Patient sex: M
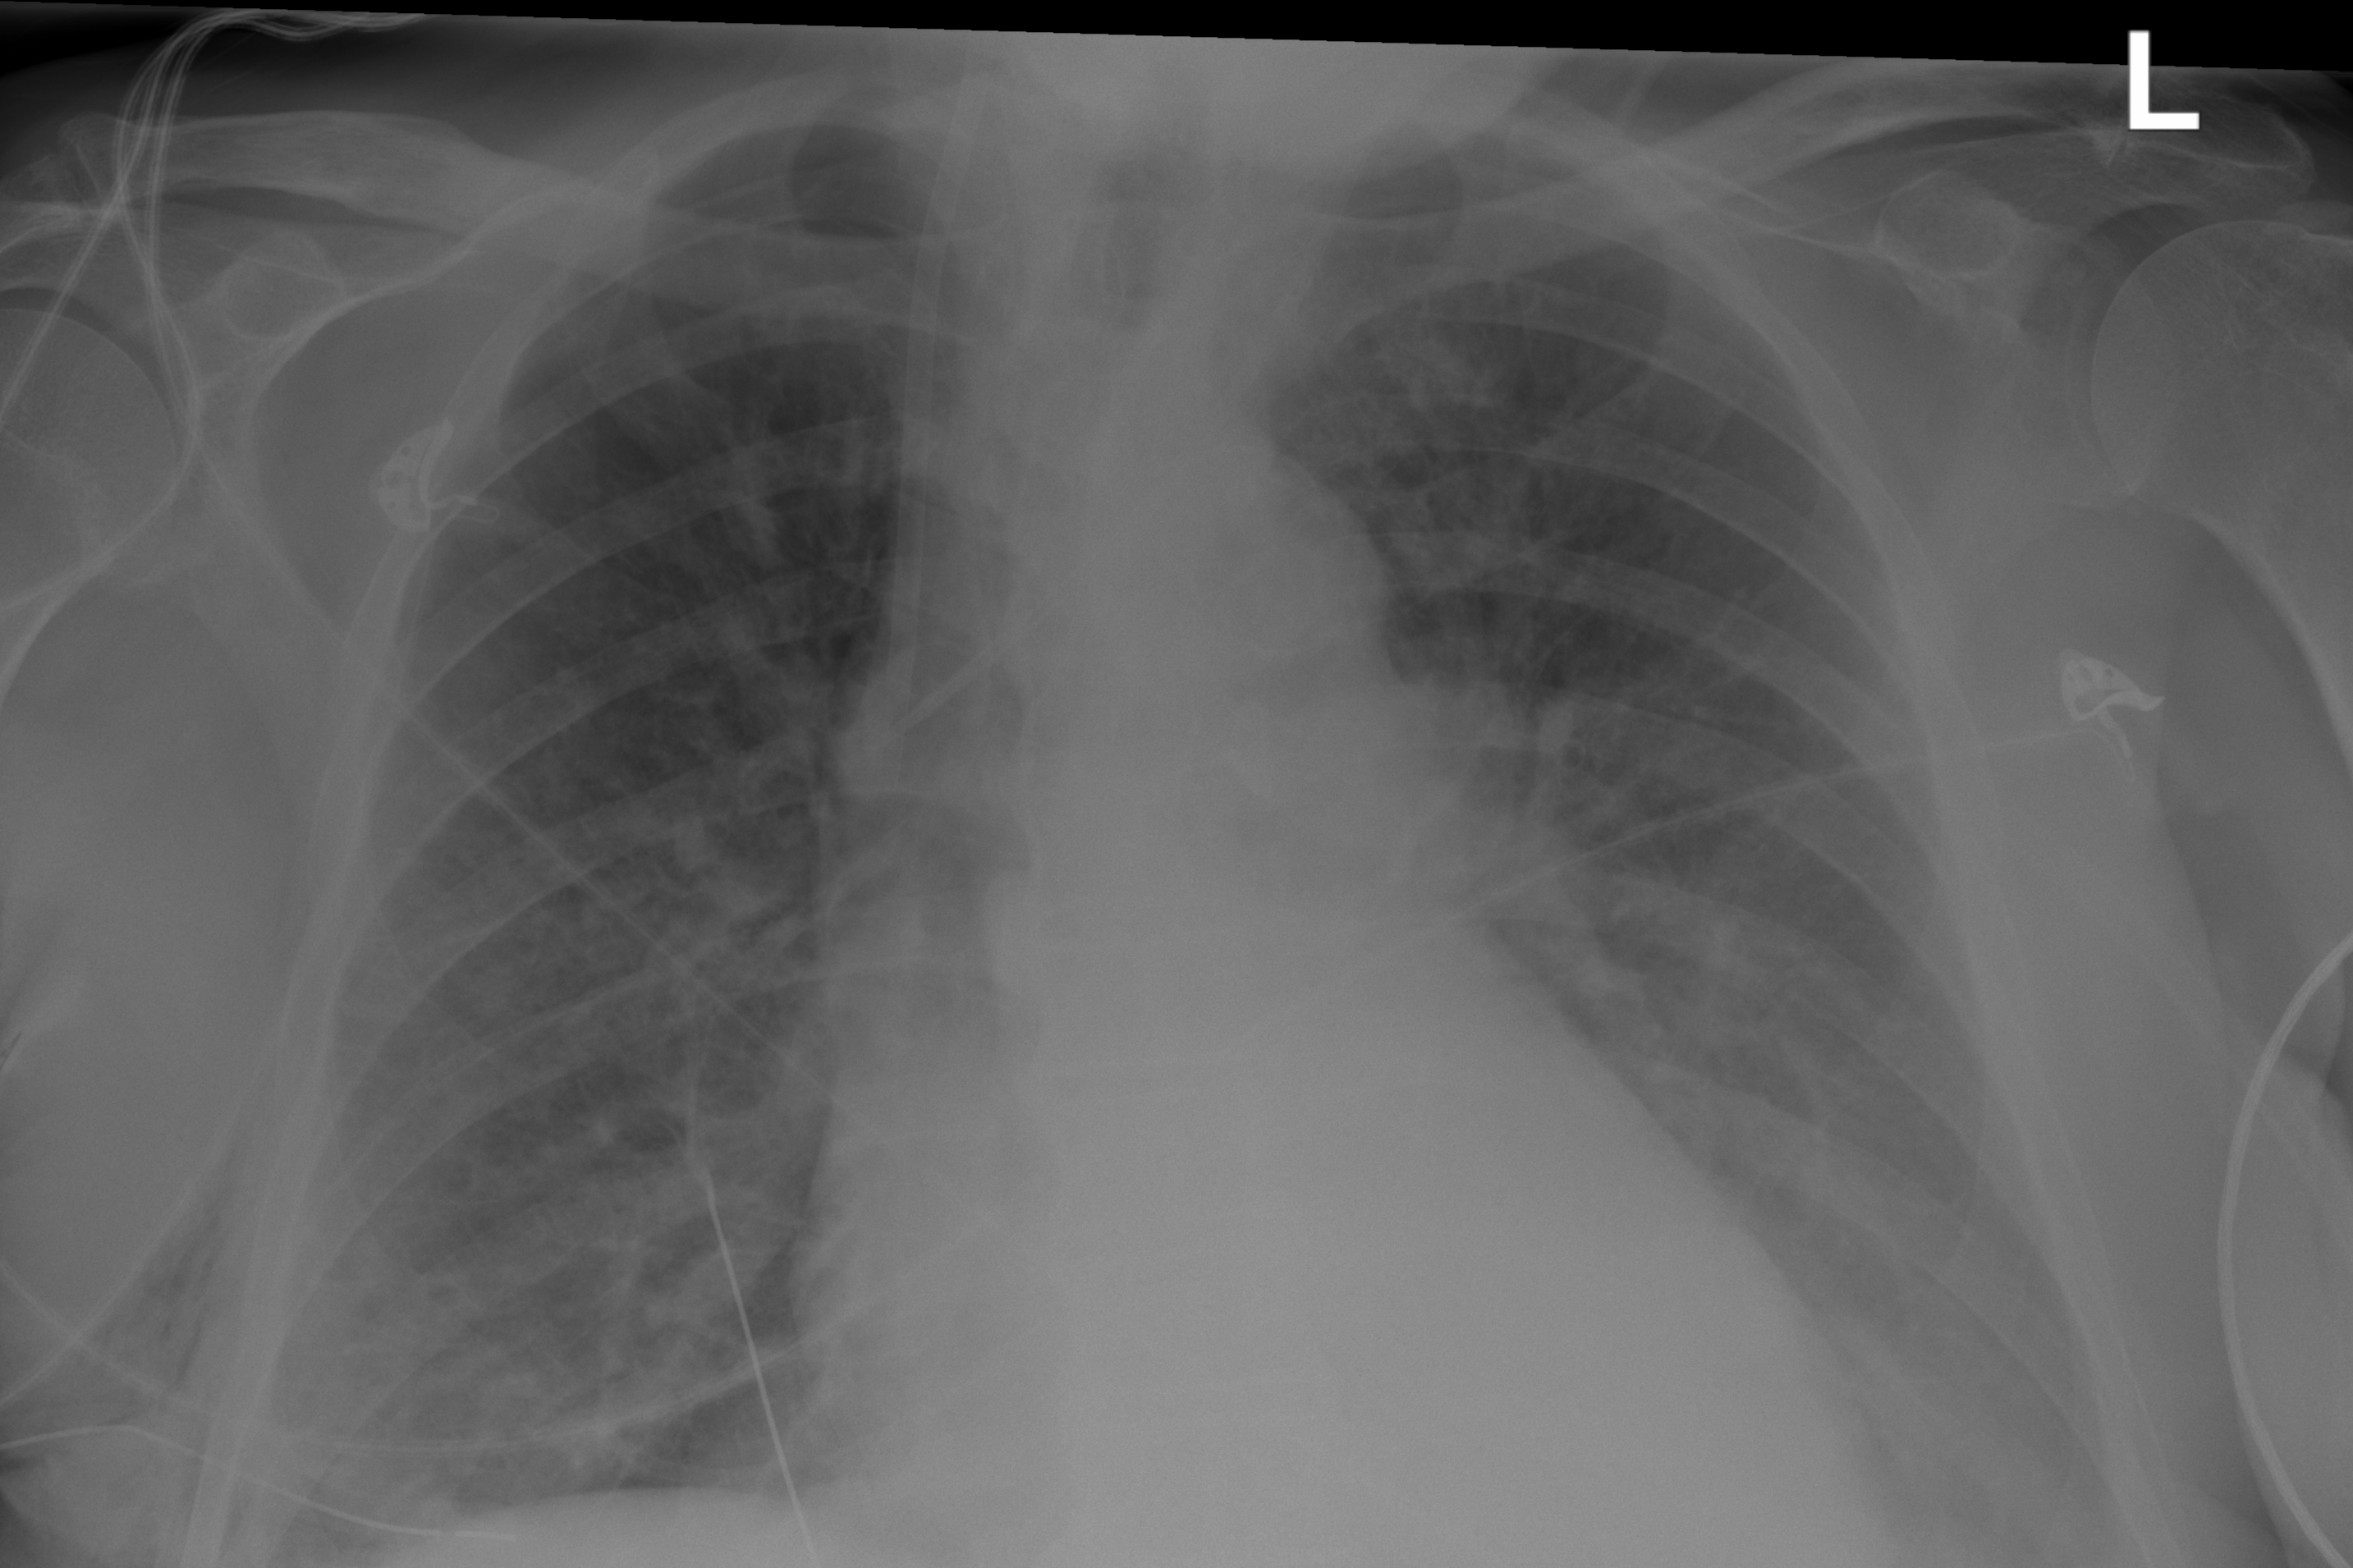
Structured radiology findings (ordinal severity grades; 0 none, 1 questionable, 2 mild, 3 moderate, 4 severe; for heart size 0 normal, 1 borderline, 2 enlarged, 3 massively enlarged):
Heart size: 1
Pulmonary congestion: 2
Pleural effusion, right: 0
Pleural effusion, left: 2
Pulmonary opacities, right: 0
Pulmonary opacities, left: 0
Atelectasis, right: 2
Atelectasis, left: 2